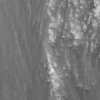
Label: not_dusty